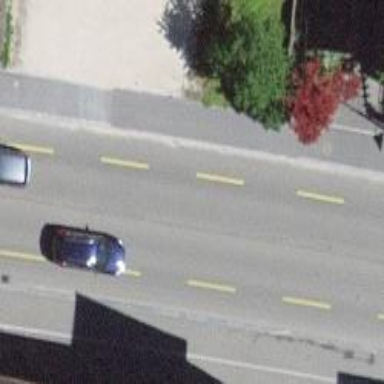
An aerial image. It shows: Primary road with asphalt surface.